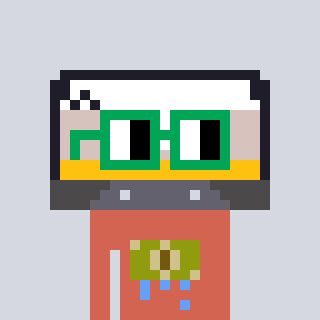
a pixel art character with square green glasses, a cassette tape-shaped head and a peachy-colored body on a cool background